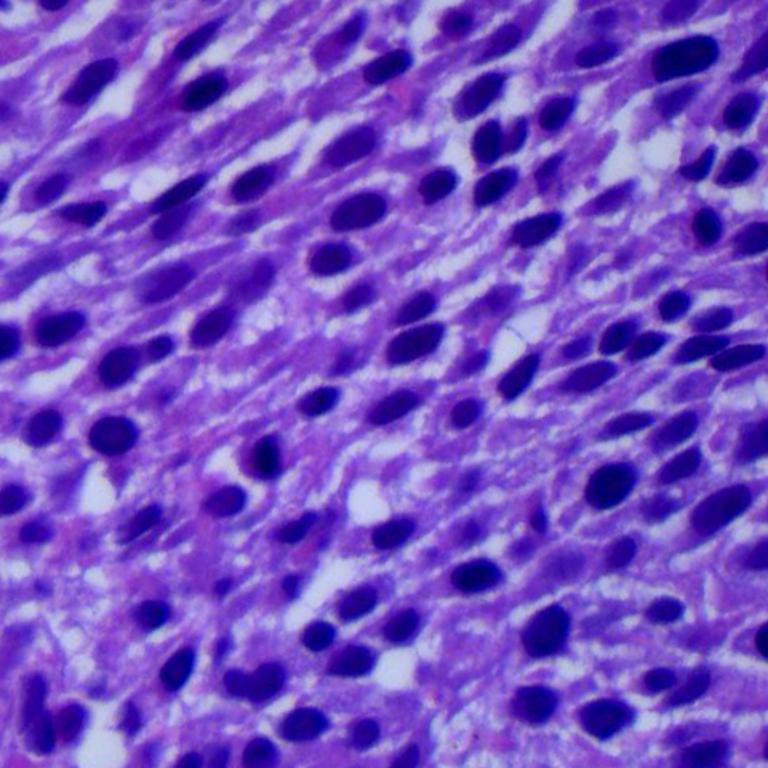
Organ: lung
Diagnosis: squamous carcinomas